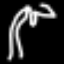
Label: palm tree